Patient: sex M, age 57
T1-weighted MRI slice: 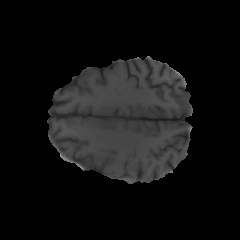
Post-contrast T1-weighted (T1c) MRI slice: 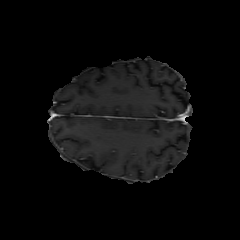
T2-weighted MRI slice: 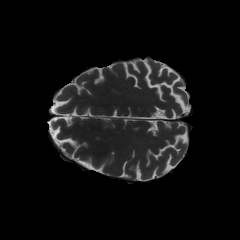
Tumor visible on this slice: no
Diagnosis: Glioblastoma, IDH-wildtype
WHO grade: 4